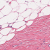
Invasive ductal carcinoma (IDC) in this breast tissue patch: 0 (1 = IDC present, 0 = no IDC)